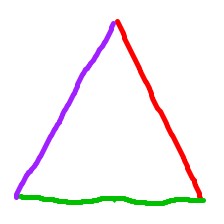
Shape: triangle